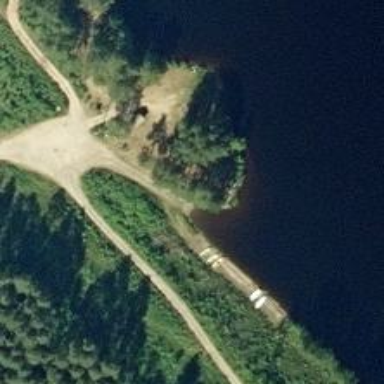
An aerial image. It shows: Slipway on leisure land.